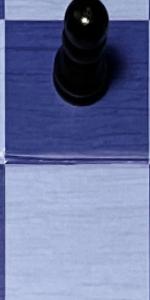
Label: Empty